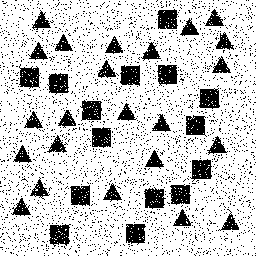
Squares: 15
Triangles: 23
Stars: 0
Total shapes: 38